Question: I have a using 'ASP.net C#' firstly I have created a 'FrmFirst.aspx'. Then I have created a 'master page'. Now I have to add my to then I am facing the same error :

I am using this code to add my to
'''
<%@ Page Language="C#" AutoEventWireup="true" MasterPageFile="~/MasterPage.master" CodeFile="FrmCustomerMaster.aspx.cs" Inherits="FrmCustomerMaster" %>
'''
Tell me my Problem !! Thanks ....
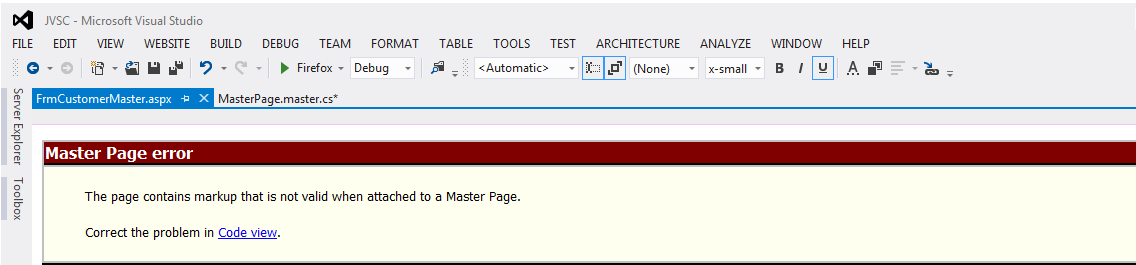
Answer: You need to change your body to content sections. The master page works with contentplaceholders: your content pages need to provide the content for these placeholders
see <URL>
if your master page contain this code
'''
<asp:contentplaceholder id="Main" runat="server" />
'''
your page that Inherits from master should have
'''
<asp:Content ID="Content1" ContentPlaceHolderID="Main" Runat="Server">
</asp:Content>
'''